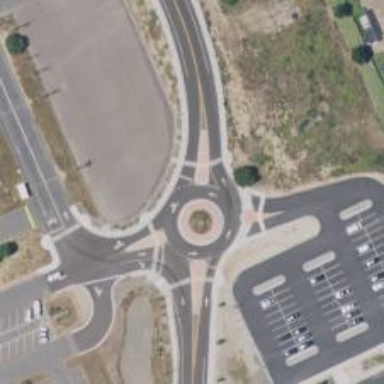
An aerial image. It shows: Roundabout on residential road.